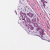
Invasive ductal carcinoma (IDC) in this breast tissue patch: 1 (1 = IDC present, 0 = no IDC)